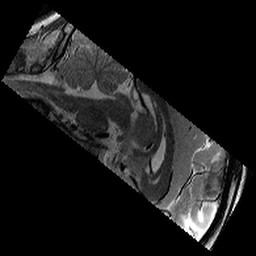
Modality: T2w
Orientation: sagittal
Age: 11
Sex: male
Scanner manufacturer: siemens
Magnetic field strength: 3 T
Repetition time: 9.23 s
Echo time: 0.067 s